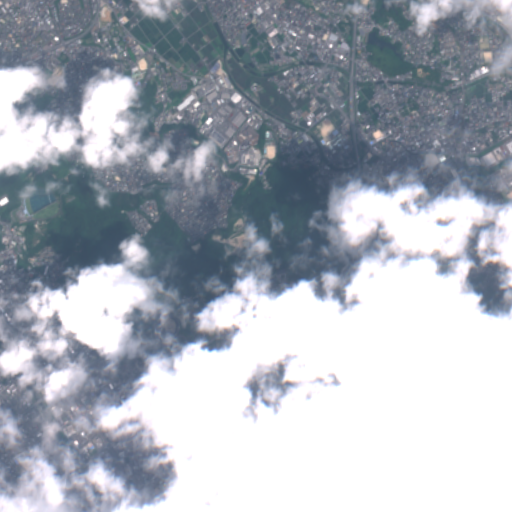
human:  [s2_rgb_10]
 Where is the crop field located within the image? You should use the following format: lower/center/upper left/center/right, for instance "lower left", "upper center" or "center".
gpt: The crop field is located in the lower left of the image.
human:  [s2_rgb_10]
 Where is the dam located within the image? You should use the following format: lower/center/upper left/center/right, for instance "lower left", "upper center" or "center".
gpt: The dam is located in the lower right of the image.
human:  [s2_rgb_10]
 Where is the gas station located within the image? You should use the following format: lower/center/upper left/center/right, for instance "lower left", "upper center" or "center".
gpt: The gas station is located in the lower center of the image.
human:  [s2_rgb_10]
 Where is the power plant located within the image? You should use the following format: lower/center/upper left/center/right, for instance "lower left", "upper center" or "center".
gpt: There is no power plant in the image.